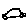
Label: car